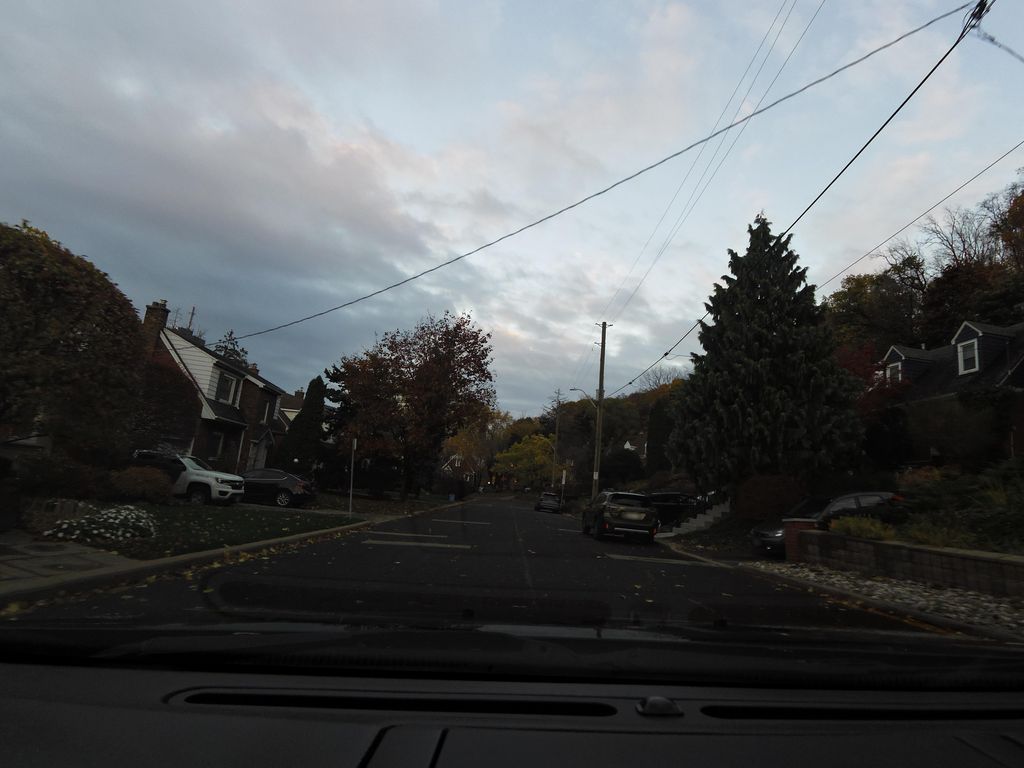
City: hamilton